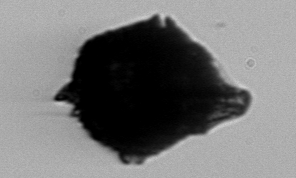
Label: Gonyaulax